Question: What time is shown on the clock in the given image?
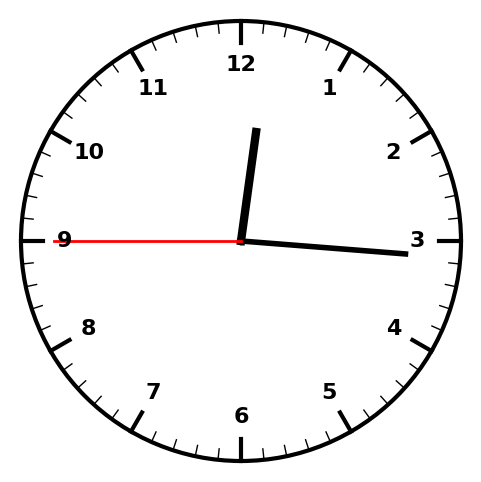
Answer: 12:15:45